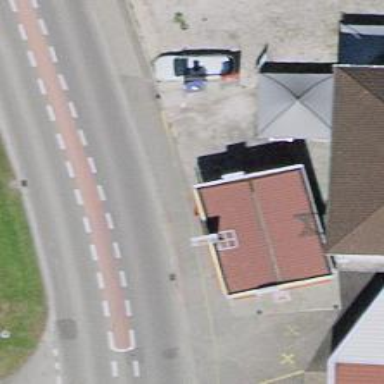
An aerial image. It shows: Fuel station.